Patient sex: M
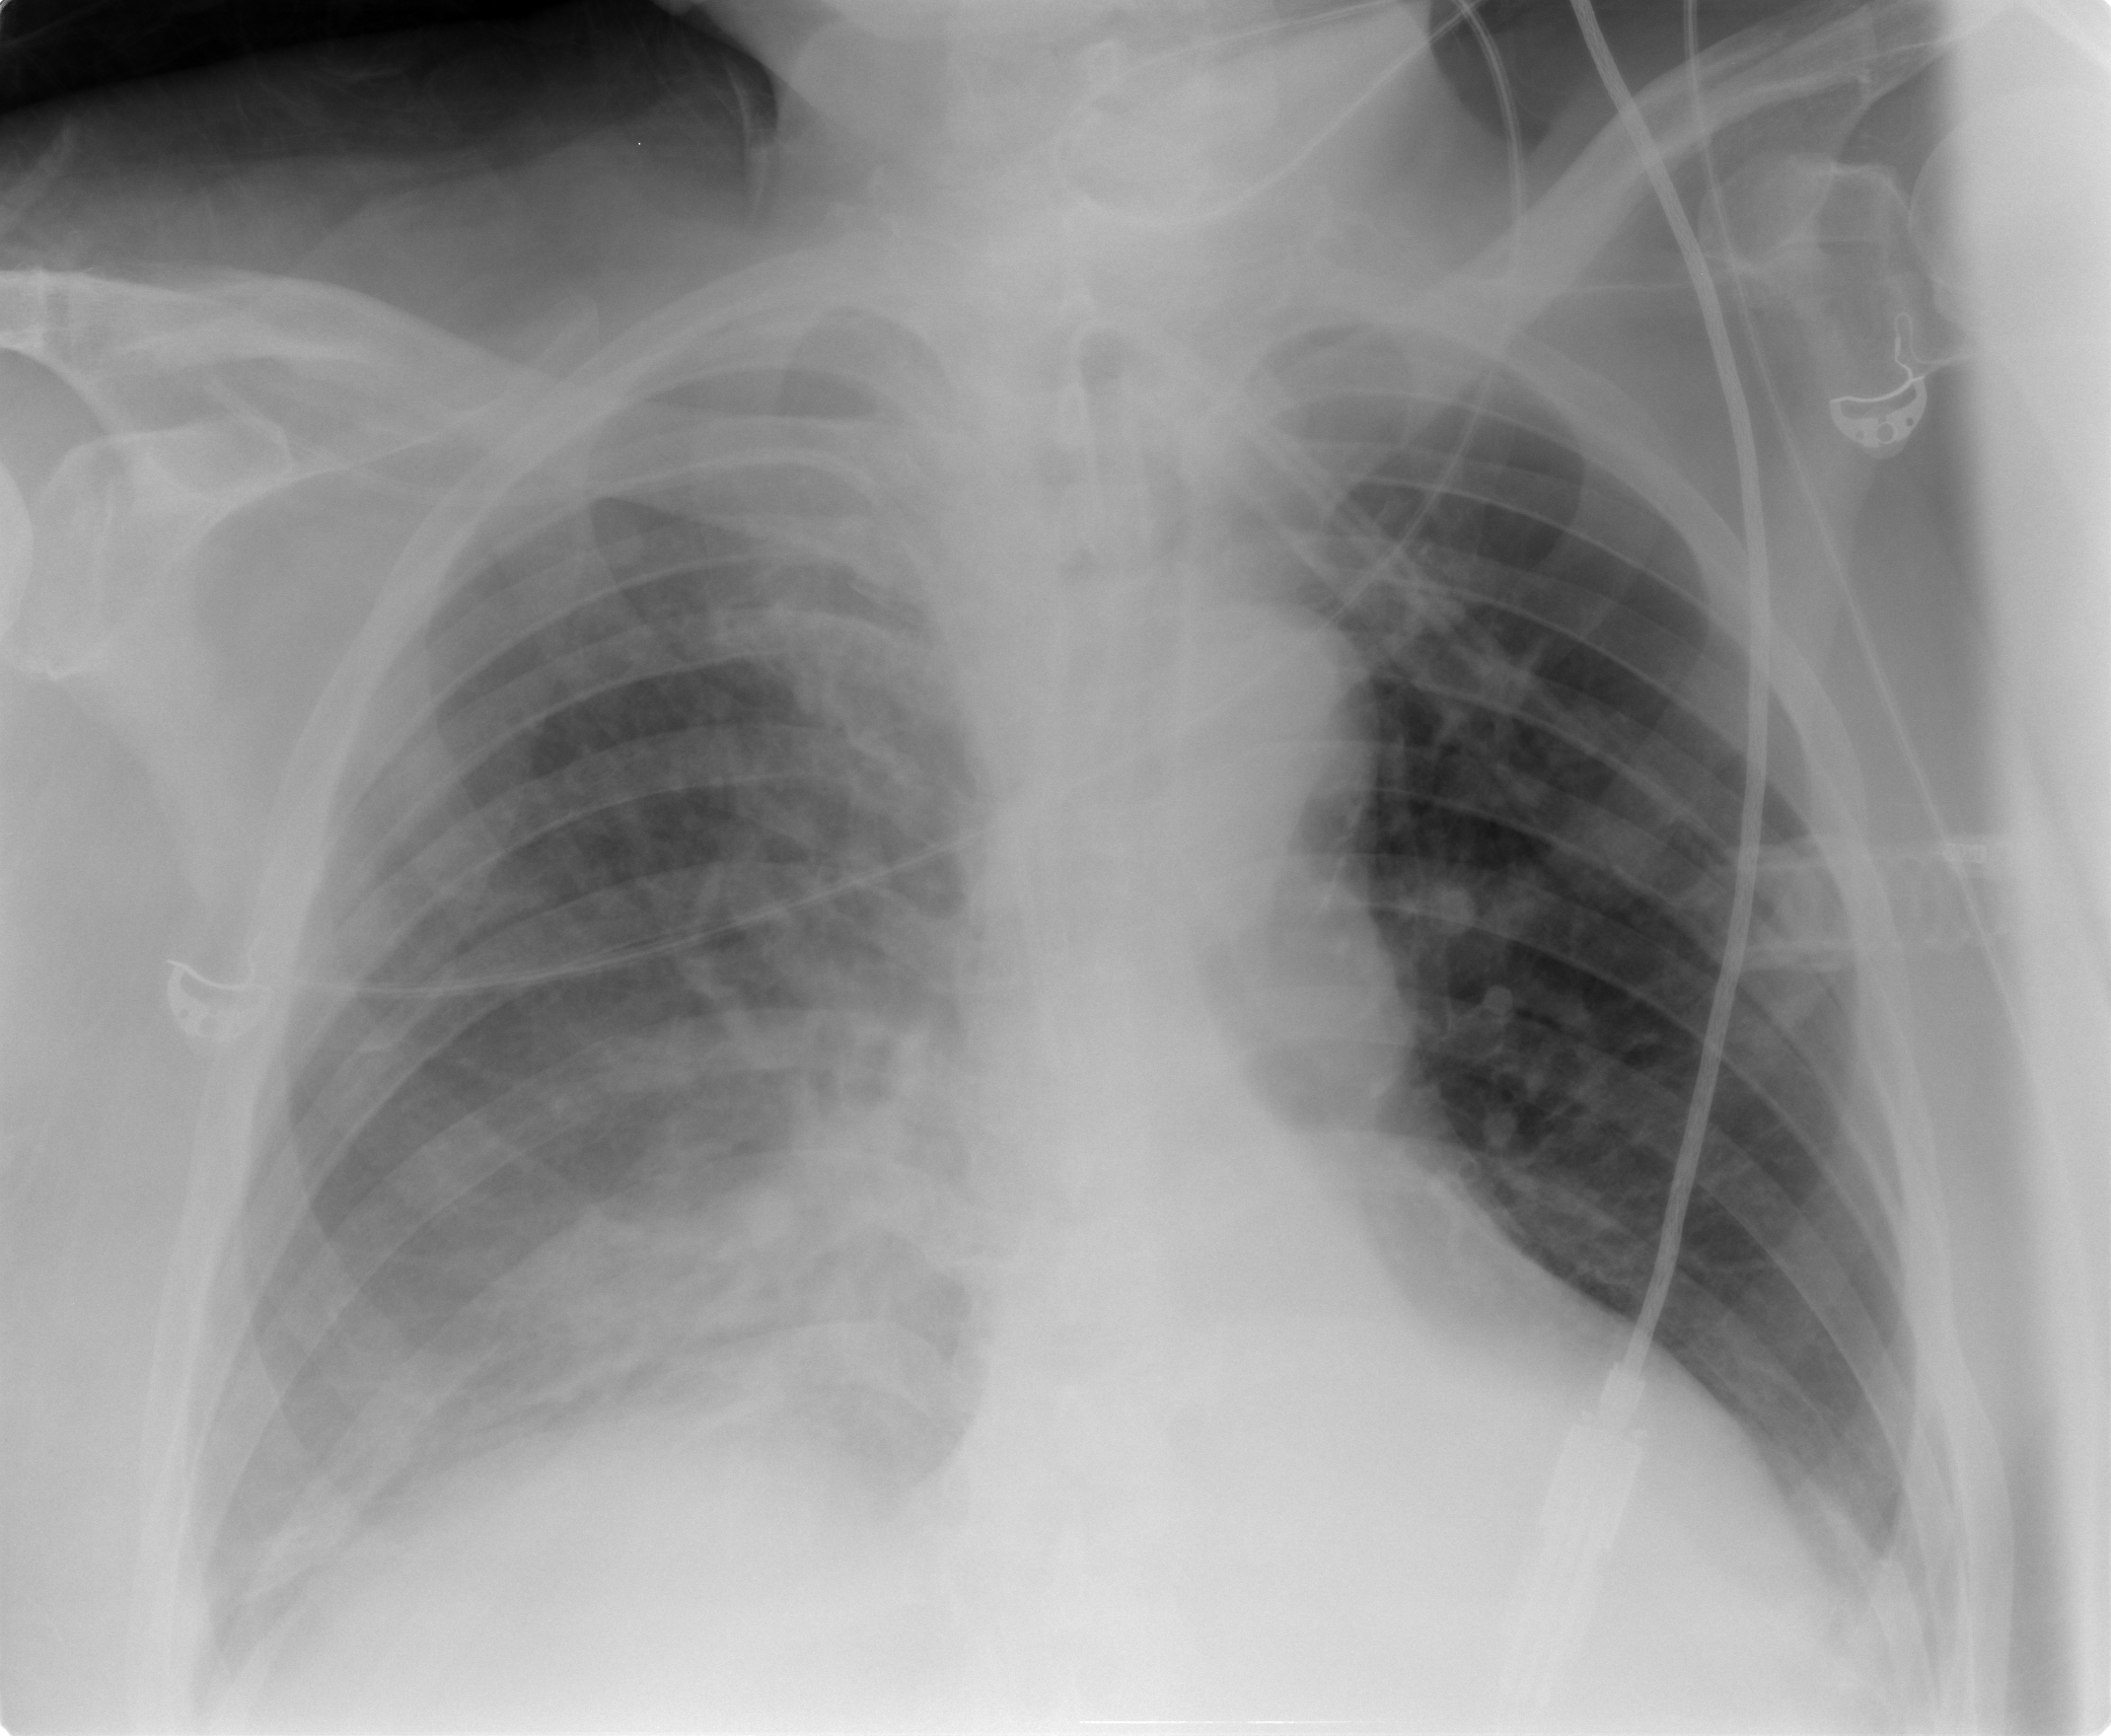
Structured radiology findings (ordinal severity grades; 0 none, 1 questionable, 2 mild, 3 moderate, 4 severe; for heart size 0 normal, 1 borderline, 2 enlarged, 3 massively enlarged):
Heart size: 0
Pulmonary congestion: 1
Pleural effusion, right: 2
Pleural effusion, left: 1
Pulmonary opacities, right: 2
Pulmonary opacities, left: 1
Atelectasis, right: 2
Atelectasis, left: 2